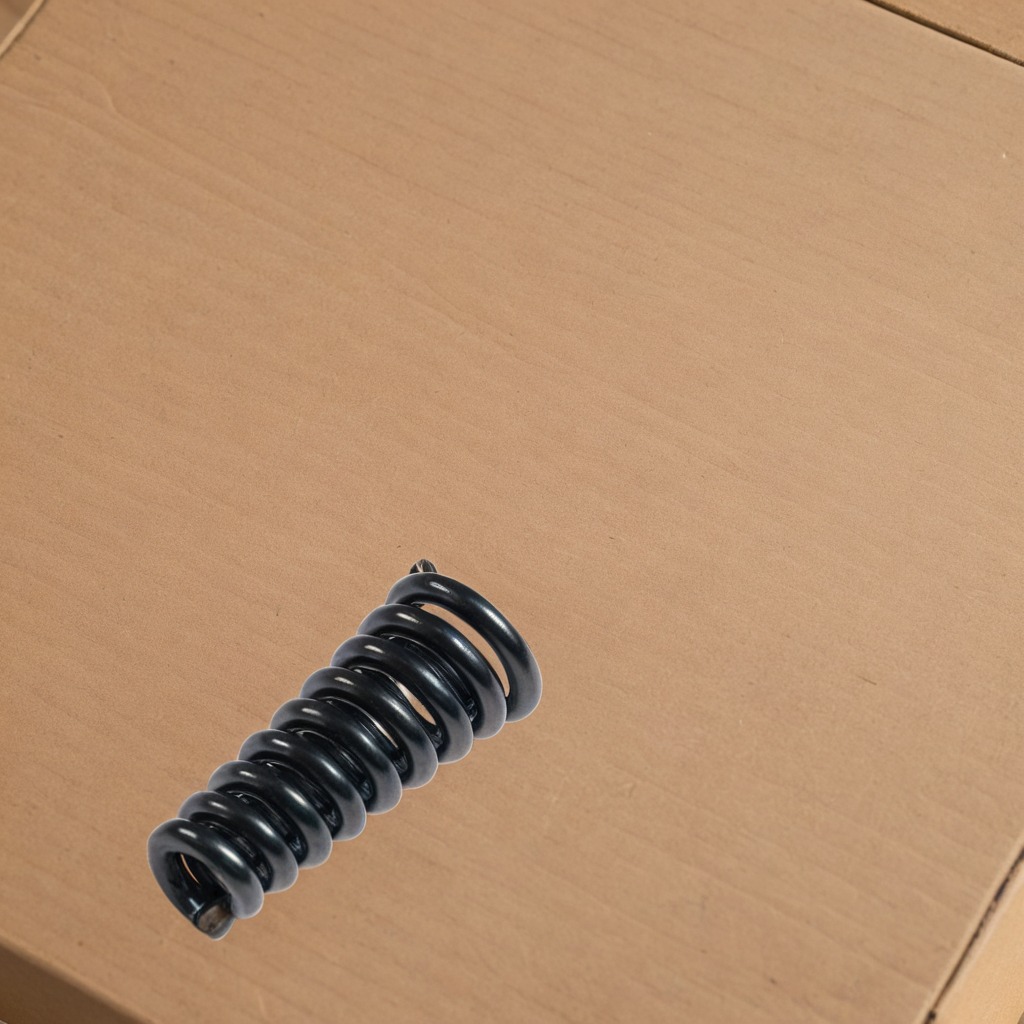
A coiled metal spring lies on the cardboard box surface in an outdoor workshop during daytime bright natural light soft shadows slightly creased but